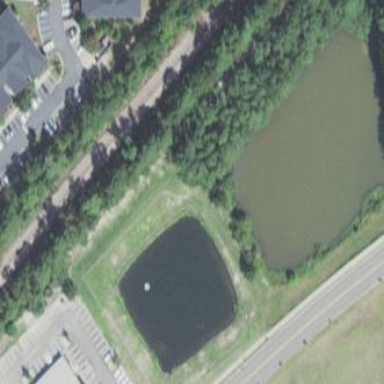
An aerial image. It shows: Pond surrounded by natural water.